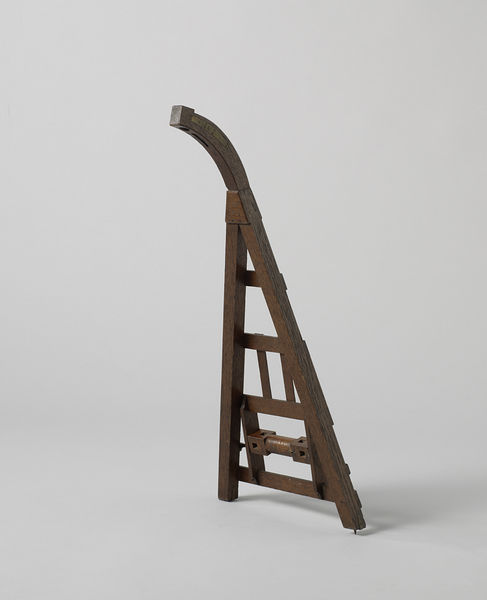
Titel: Model van een driepoot bok
Standort: Amsterdam
Institution: Rijksmuseum
Schlagwörter: artiste, wood, bois, fer, peinture, chevalet, photographie, toile, sculpture, photograph, metal, outil, object, objet, matériel, portatif, duchamps